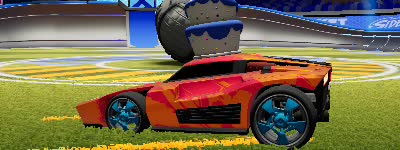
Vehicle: breakout